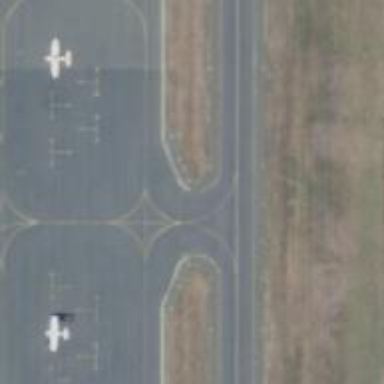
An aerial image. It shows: Image of taxiway at airport.